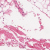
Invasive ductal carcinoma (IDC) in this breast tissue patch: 0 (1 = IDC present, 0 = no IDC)